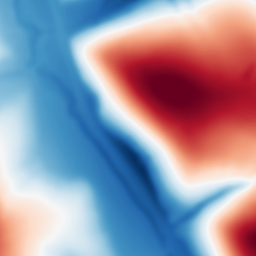
Category: multiscale
Decomposition family: dog
Decomposition parameters: sigma_low: 3
sigma_high: 100
Upsampling method: quintic
Upsampling parameters: scale: 4
Upsampling scale: 4